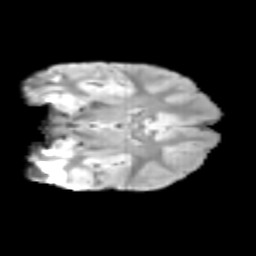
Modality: T2w
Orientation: coronal
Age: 11
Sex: female
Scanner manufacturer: siemens
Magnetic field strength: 3 T
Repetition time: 3.8 s
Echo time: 0.07 s